Question: While looking over documentation of projects, tools etc. I have noticed individuals prepending a period to a file path:

I have tried with and without and it still works, but why do people use the convention?
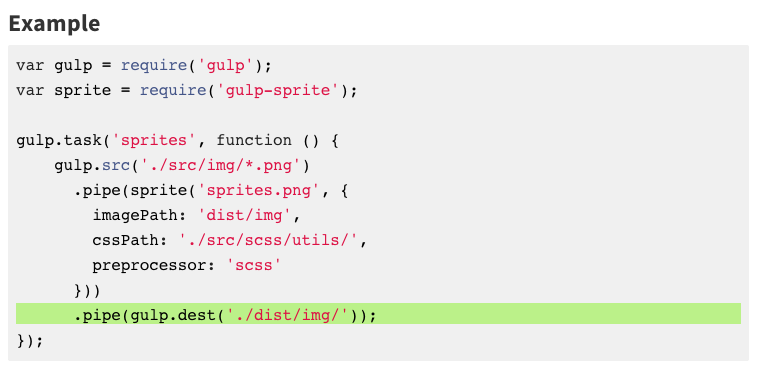
Answer: It depends on the specific environment whether a '.' has a specific meaning. In general '.' stands for (and '..' being the parent directory). If the environment uses a 'PATH'-like lookup system, there may well be a difference between './foo' and 'foo'.
The 'PATH' is an environment variable in many systems which defines several paths in which files are looked up. E.g. 'PATH=/bar:/baz:.'. This mean, when you try to refer to file 'foo', this will be looked up as '/bar/foo', '/baz/foo' and './foo', the first one to match wins.
As such, the difference be important the system uses such a relative lookup. I'm not clear on whether gulp does specifically. If it doesn't, it's relatively redundant to use '.'.